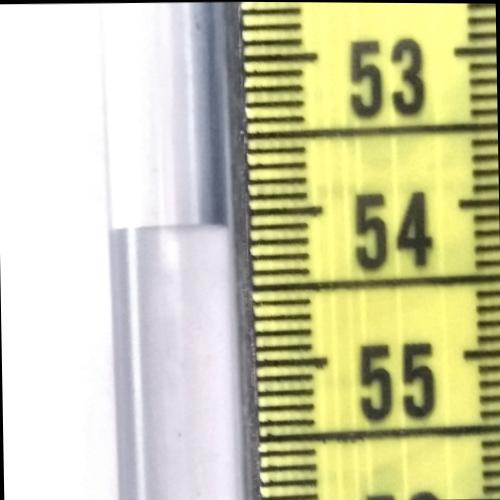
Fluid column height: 54.1 cm